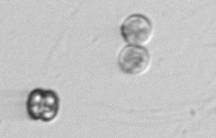
Label: Thalassiosira_sp_aff_mala